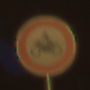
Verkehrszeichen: VerbotKraftraeder
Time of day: Night
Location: Outdoor (Urban)
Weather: Clear
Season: NotSpecified
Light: Artificial